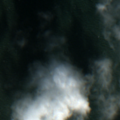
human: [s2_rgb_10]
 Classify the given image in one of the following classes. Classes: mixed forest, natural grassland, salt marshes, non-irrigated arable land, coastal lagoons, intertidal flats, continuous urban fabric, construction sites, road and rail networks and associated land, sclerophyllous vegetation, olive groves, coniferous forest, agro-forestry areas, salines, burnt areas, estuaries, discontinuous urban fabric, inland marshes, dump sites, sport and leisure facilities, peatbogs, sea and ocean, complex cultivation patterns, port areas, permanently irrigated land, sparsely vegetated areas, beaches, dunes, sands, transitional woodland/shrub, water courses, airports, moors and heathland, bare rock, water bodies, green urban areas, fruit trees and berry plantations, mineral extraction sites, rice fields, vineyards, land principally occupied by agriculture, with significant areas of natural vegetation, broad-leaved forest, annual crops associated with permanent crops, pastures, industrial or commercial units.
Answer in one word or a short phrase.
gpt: sea and ocean